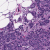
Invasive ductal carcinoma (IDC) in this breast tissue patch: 0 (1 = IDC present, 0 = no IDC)